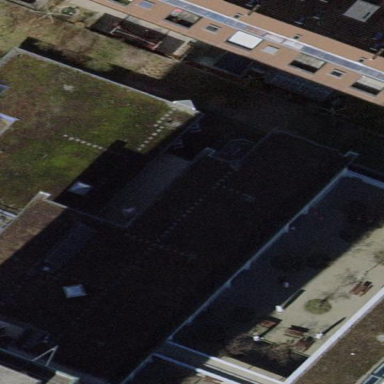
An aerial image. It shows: School building.